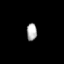
Tissue: prostate
Cell type: Fibroblasts
Senescence score: 0.7568
Nuclear area (px): 173
Mean DAPI intensity: 173.439